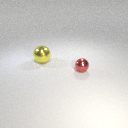
large yellow metal sphere behind small red metal sphere